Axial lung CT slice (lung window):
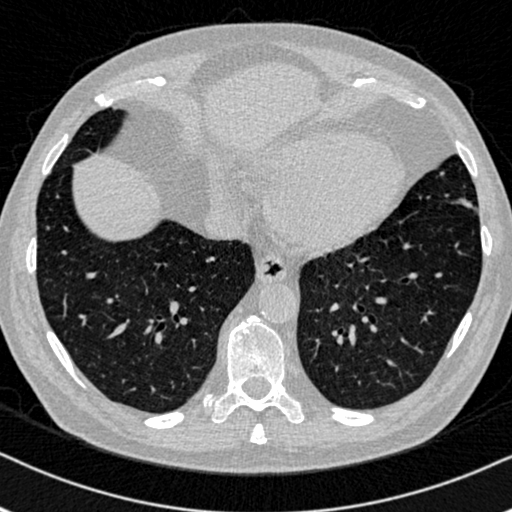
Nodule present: no